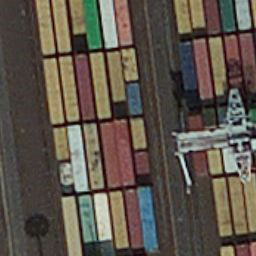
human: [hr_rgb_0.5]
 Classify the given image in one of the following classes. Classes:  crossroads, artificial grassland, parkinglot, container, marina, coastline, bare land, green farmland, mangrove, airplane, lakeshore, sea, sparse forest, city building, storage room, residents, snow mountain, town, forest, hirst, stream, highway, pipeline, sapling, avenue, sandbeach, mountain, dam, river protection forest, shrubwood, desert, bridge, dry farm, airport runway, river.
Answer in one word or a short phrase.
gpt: container